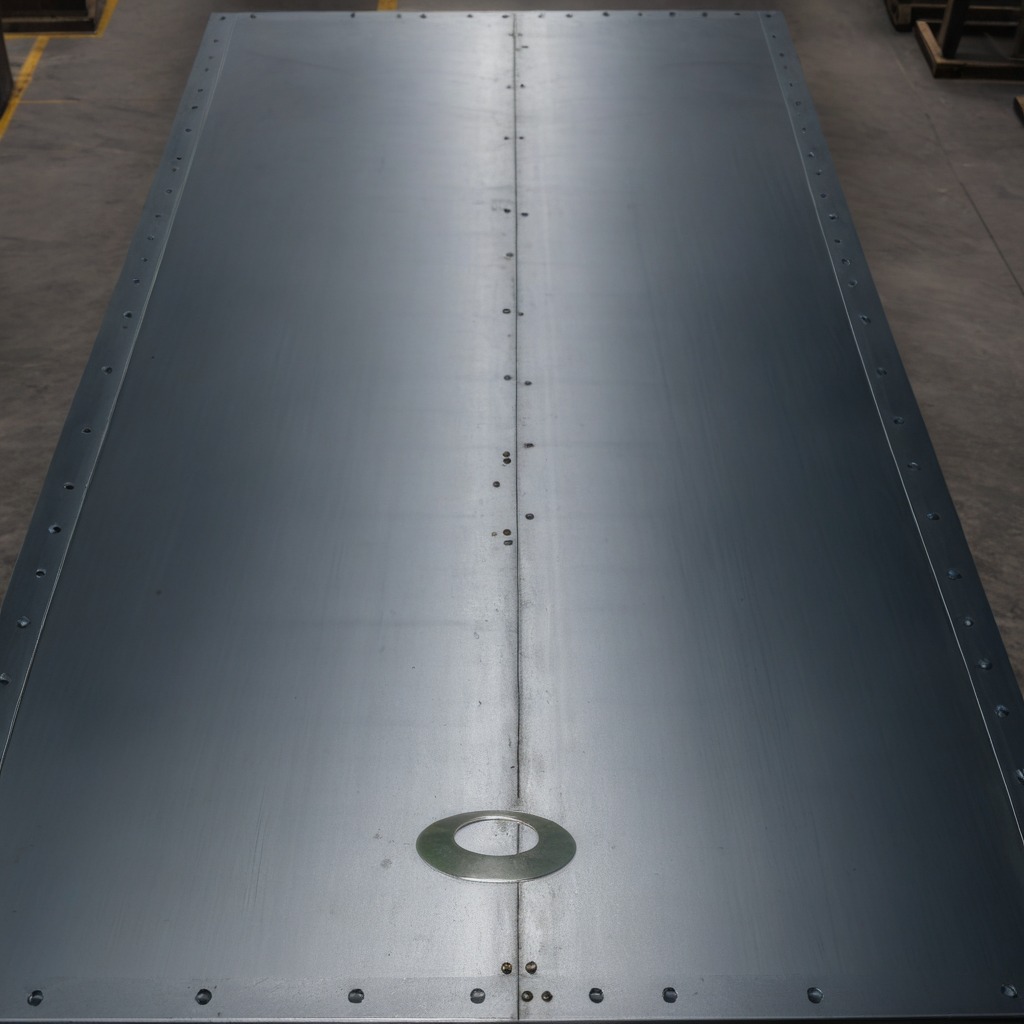
A flat metal washer lies on a cold steel table in a mining workshop.